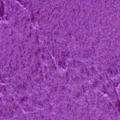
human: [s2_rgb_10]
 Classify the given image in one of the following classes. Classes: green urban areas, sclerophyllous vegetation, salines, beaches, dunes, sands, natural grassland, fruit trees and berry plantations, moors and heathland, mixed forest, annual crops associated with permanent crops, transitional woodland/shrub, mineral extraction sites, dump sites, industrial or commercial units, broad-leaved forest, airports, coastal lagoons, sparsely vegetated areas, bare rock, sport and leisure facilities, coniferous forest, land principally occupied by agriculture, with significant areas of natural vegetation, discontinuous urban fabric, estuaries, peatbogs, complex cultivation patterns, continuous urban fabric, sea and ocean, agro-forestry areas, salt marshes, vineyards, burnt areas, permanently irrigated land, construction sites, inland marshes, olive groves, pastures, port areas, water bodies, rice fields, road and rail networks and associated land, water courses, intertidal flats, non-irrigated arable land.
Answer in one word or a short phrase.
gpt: sea and ocean